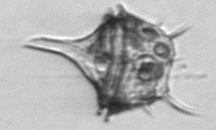
Label: Amylax